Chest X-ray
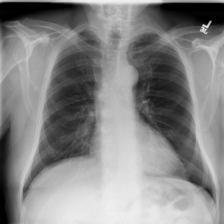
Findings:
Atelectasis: negative
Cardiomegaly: negative
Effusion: negative
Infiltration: negative
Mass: negative
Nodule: negative
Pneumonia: negative
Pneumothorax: negative
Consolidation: negative
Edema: negative
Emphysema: negative
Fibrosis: negative
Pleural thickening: negative
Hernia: negative